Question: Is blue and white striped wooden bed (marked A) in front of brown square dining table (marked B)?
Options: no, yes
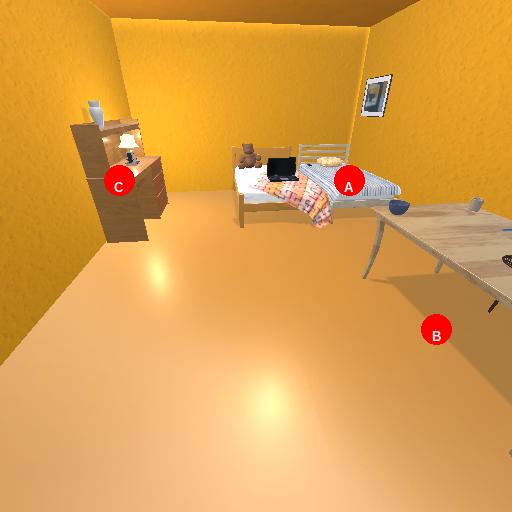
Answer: no